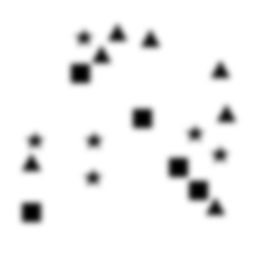
Squares: 5
Triangles: 7
Stars: 6
Total shapes: 18